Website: home-depot
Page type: billing-address
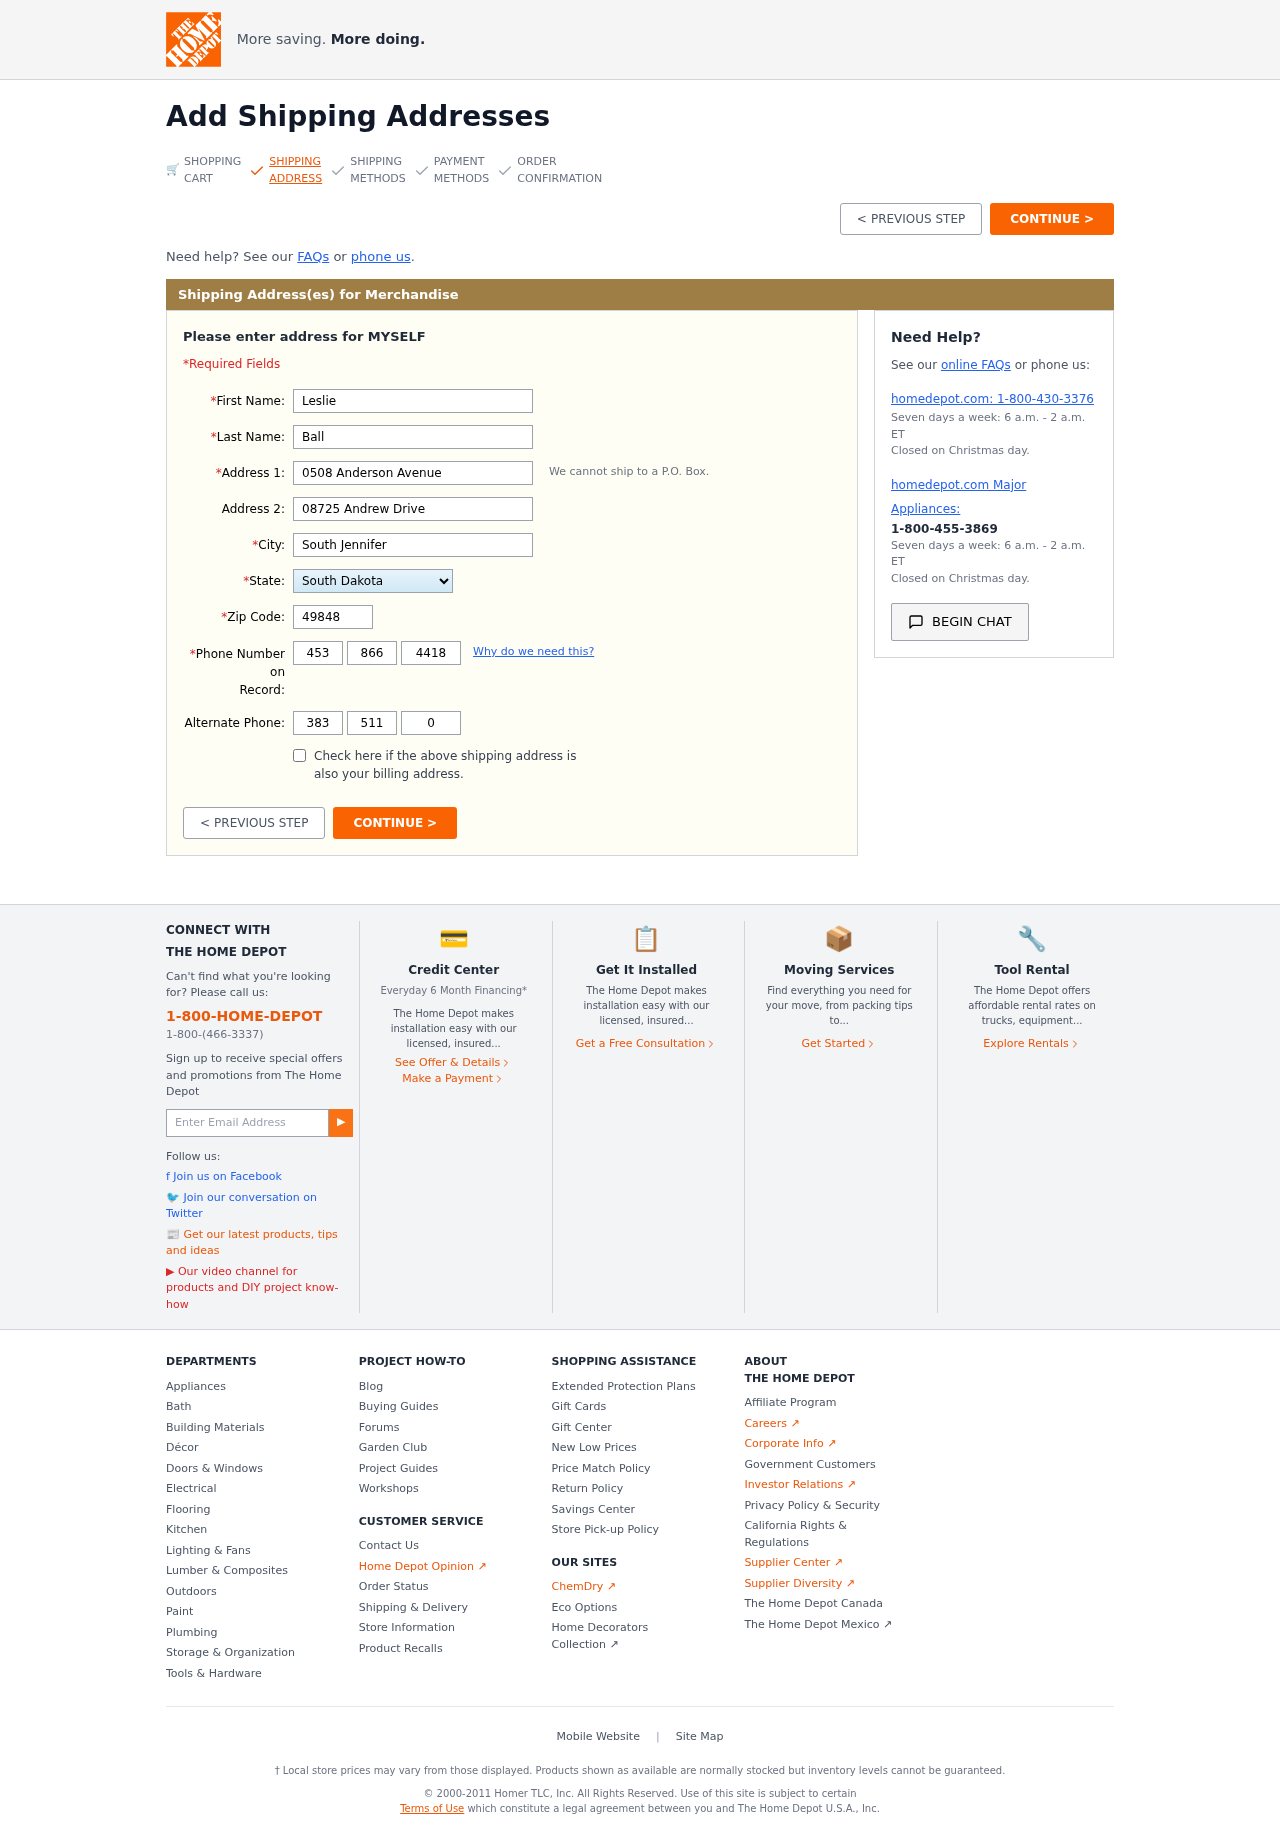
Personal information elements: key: PII_STATE
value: South Dakota
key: PII_FIRSTNAME
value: Leslie
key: PII_LASTNAME
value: Ball
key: PII_STREET
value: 0508 Anderson Avenue
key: PII_STREET2
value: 08725 Andrew Drive
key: PII_CITY
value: South Jennifer
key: PII_POSTCODE
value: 49848
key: PII_PHONE_AREA
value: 453
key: PII_PHONE_PREFIX
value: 866
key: PII_PHONE_LINE
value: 4418
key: PII_PHONE_ALT_AREA
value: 383
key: PII_PHONE_ALT_PREFIX
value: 511
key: PII_PHONE_ALT_LINE
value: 0967